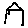
Label: house